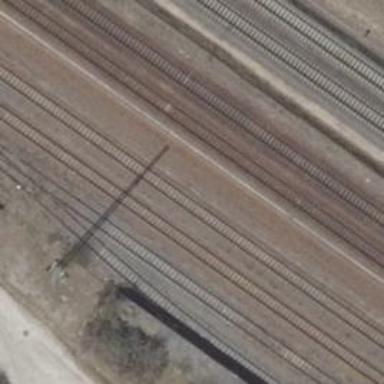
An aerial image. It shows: Abandoned railway siding.